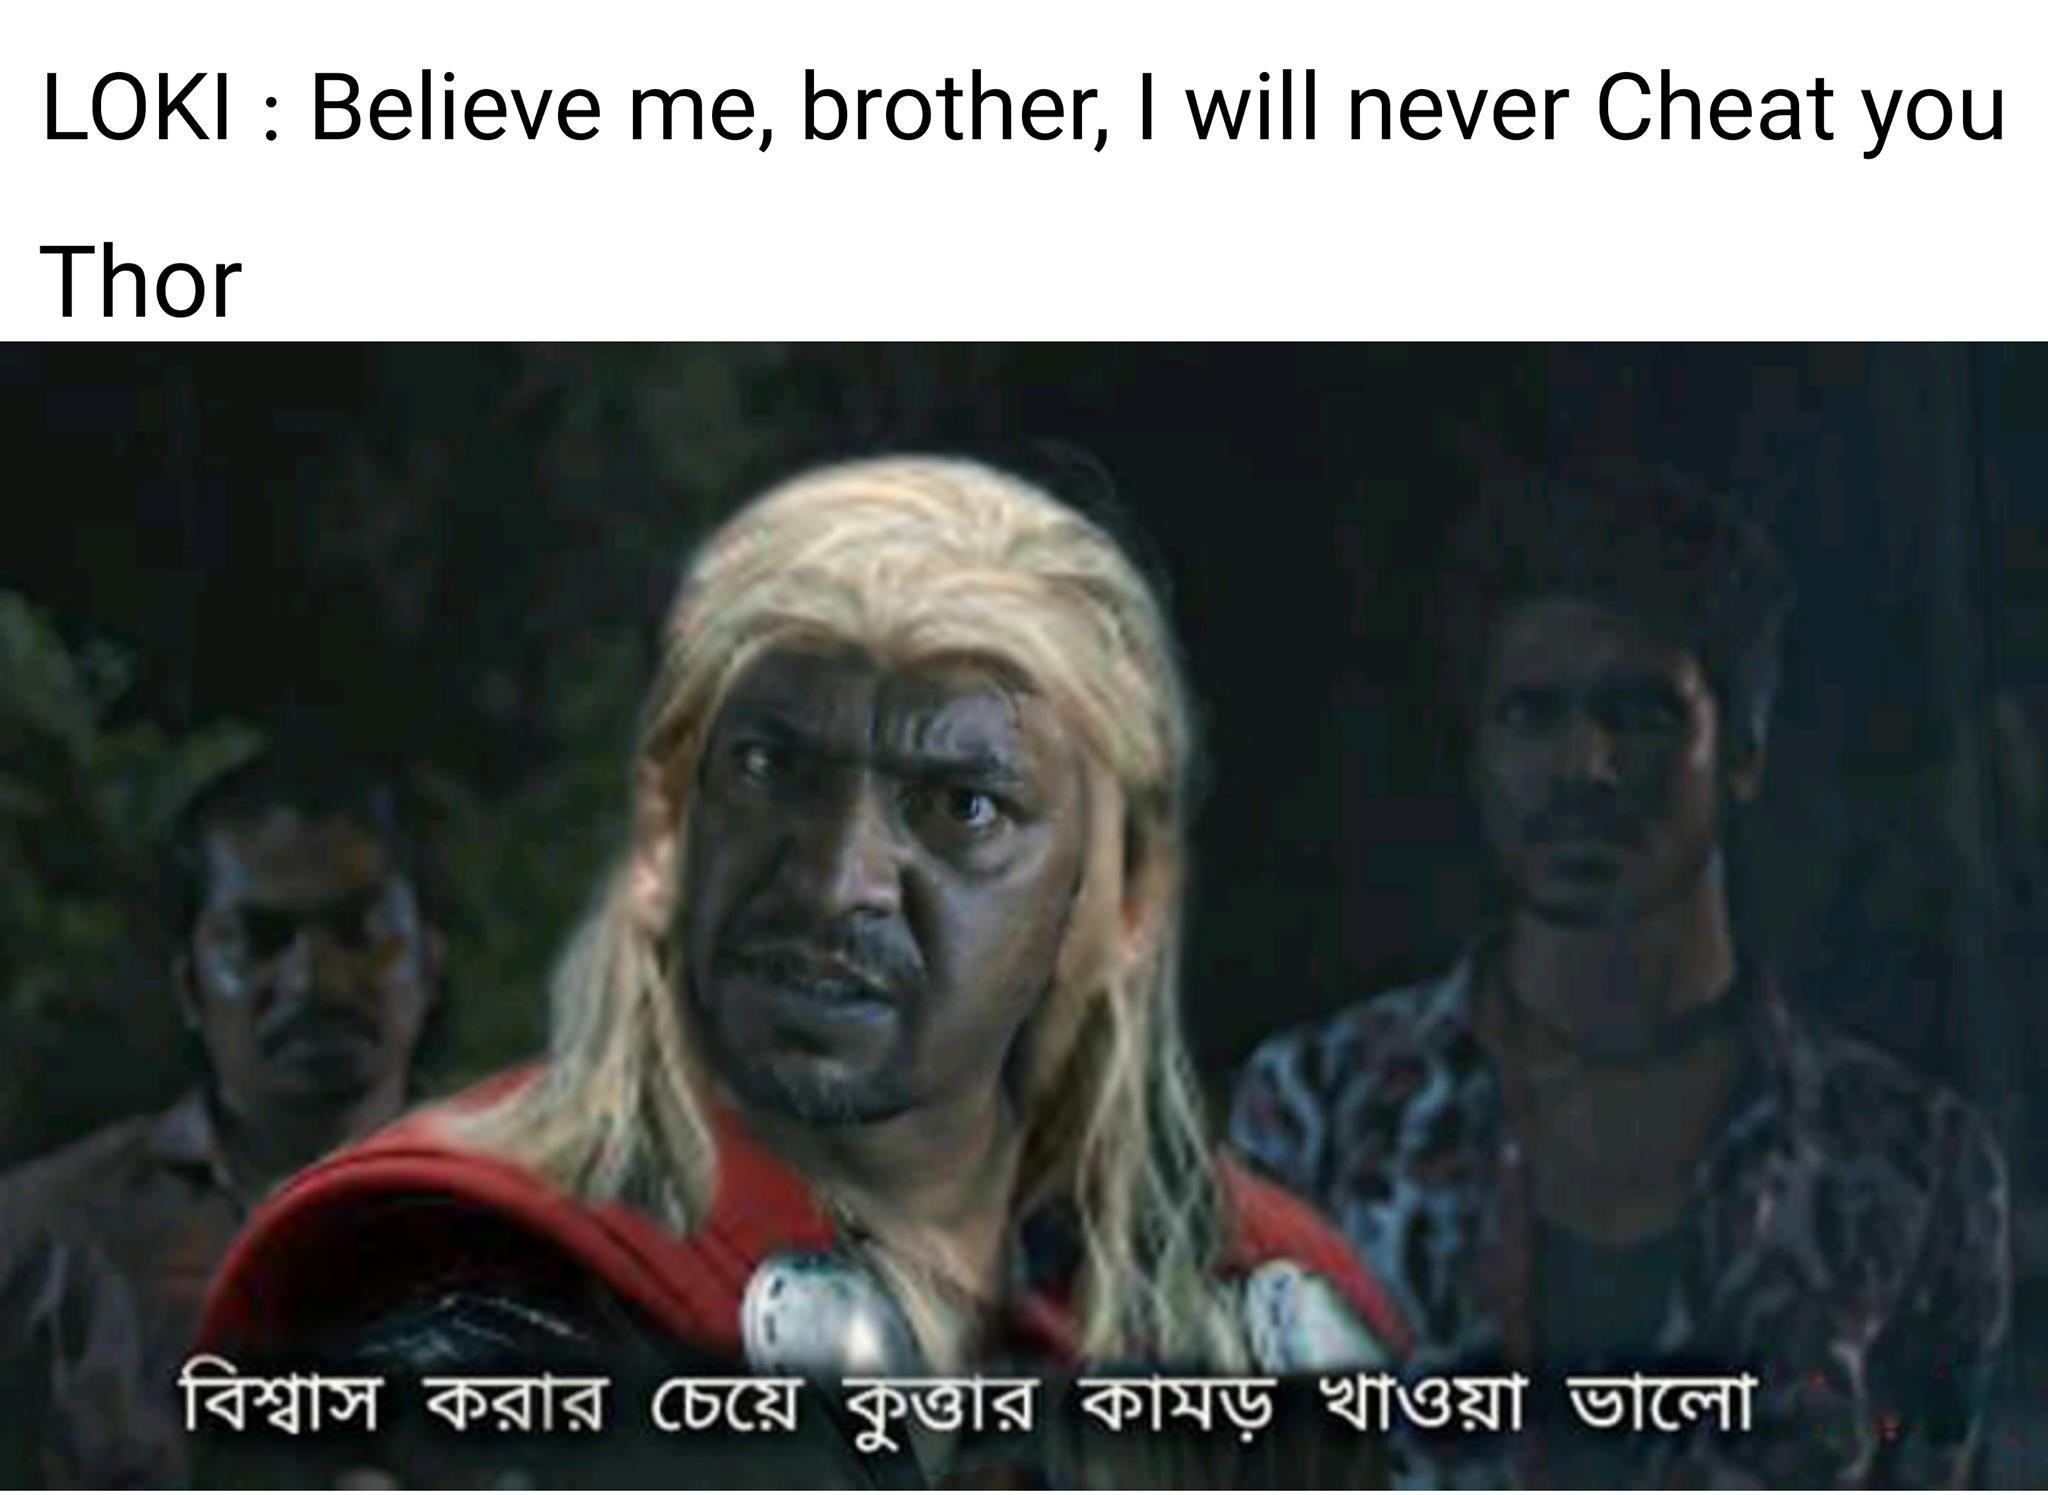
Caption: LOKI : Believe me , brother , I will never Cheat you    Thor    বিশ্বাস করার চেয়ে কুত্তার কামড় খাওয়া ভালো
Label: non-hate